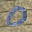
Label: 0